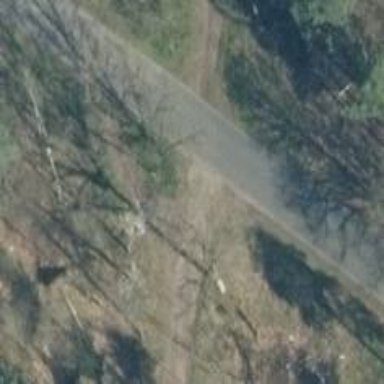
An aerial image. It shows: Unclassified road with asphalt surface.